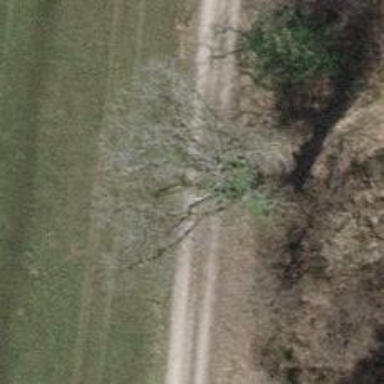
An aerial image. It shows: Gravel track with Grade 3 quality.